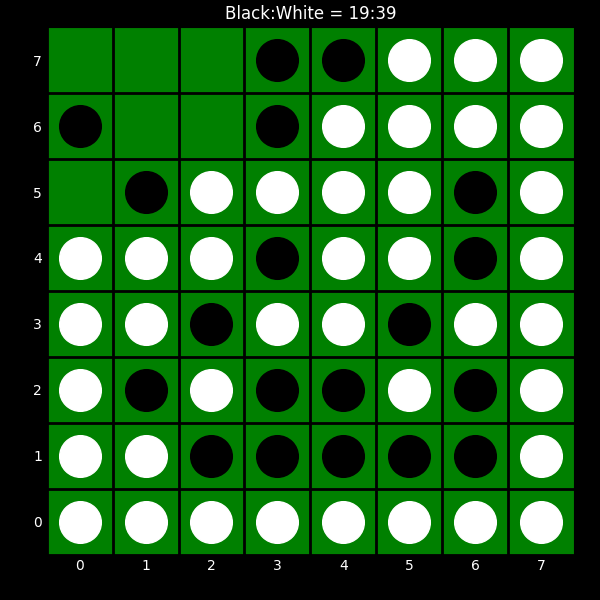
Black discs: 19
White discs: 39